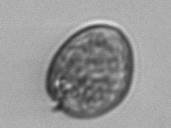
Label: Prorocentrum